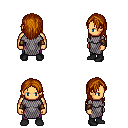
a pixel art fantasy rpg character, male body template, human, tanned skin, chain mail, magenta pants, brunette long hairstyle, leather bracers, black shoes, four views (front, back, left, right), 2x2 character sprite sheet, small pixel art, hard edges, no anti-aliasing